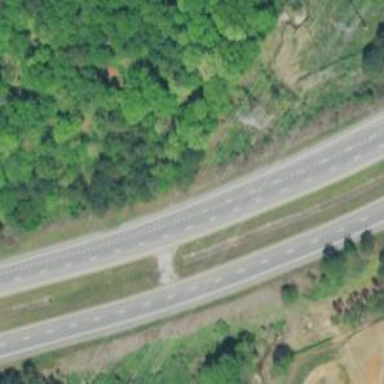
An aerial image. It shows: Motorway link.